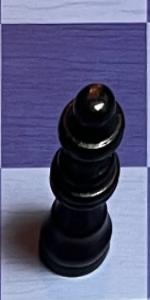
Label: Queen_Black